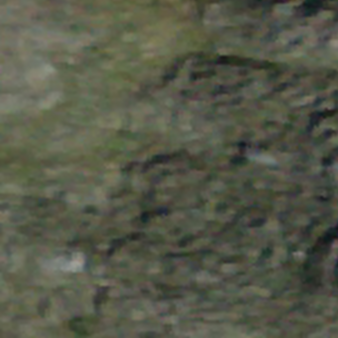
Label: other